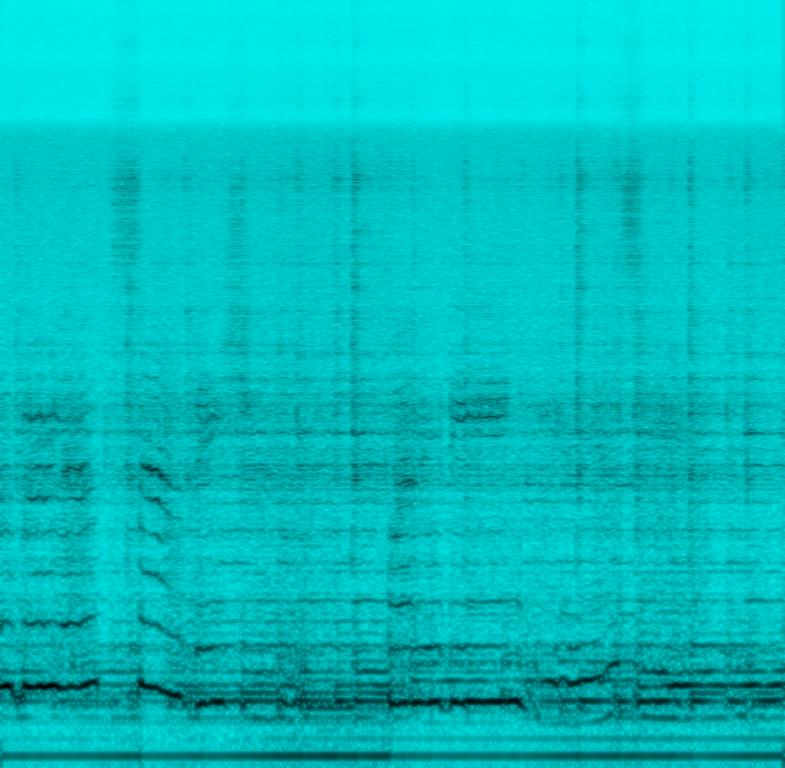
This is a Christian gospel music piece. There is a female vocalist singing melodically. An acoustic guitar and an electric guitar are playing in the melodic background. The atmosphere is religious. This piece could be used as a background music for Christian social media content.